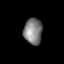
Tissue: lung
Cell type: T cells
Senescence score: 0.1639
Nuclear area (px): 472
Mean DAPI intensity: 127.263